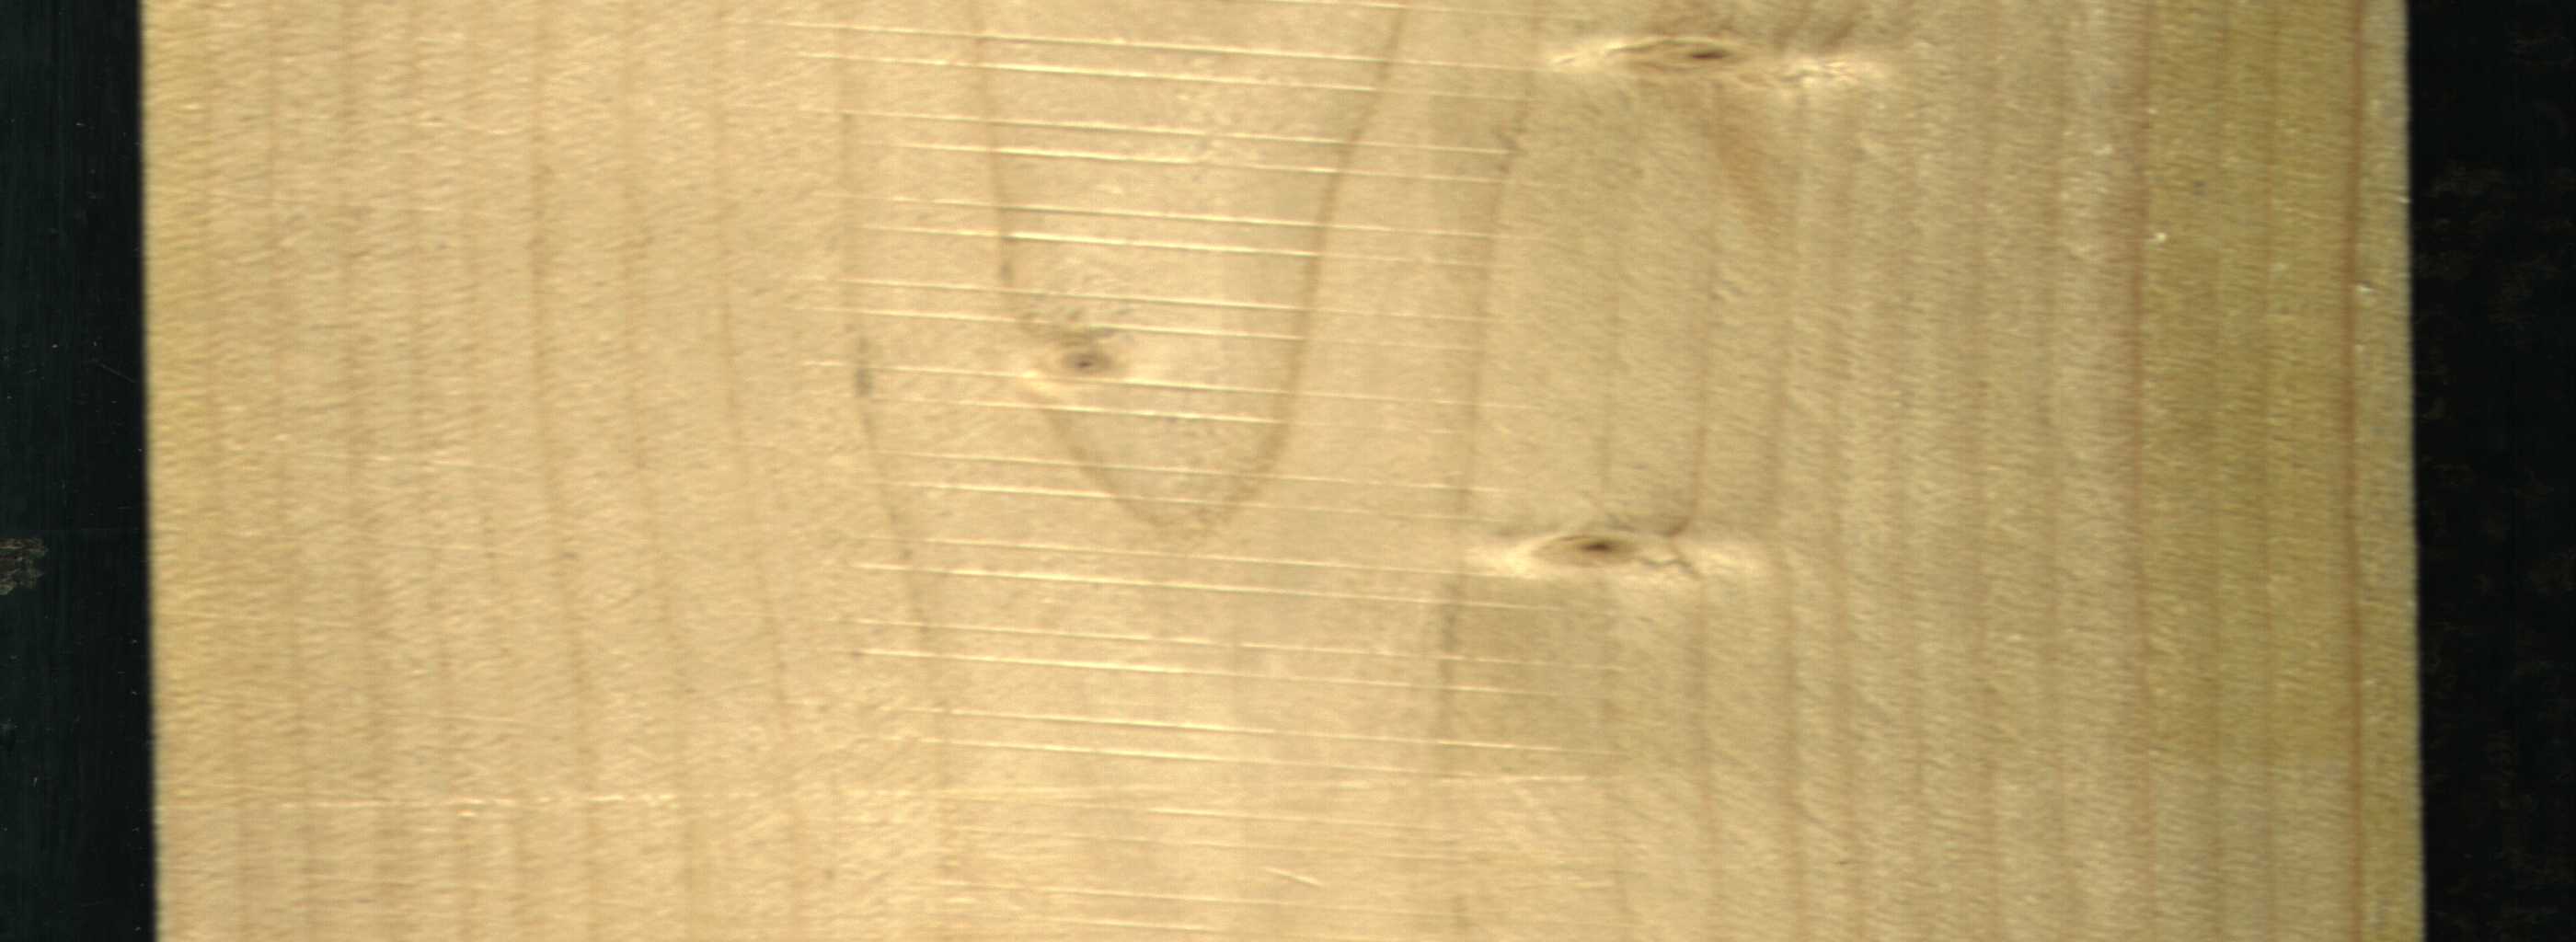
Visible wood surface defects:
Live_Knot